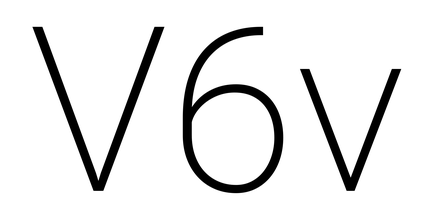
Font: Roboto_ExtraLight